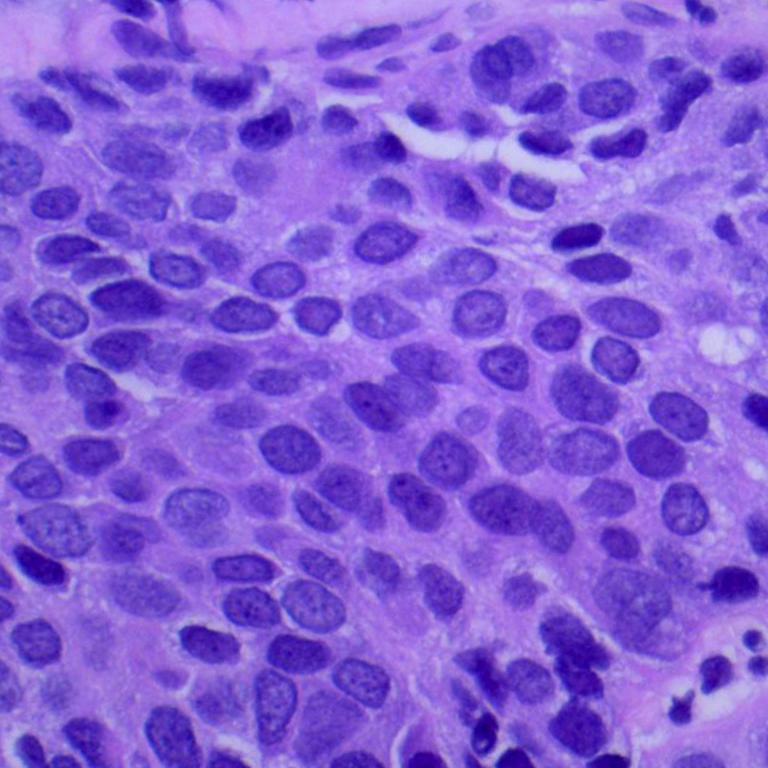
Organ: lung
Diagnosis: squamous carcinomas